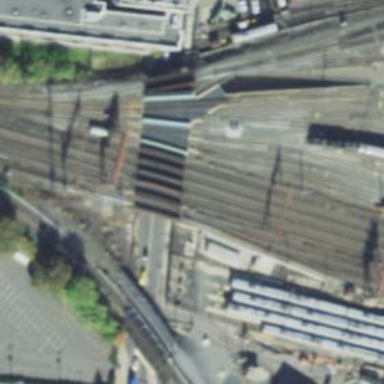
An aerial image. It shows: Railway yard.